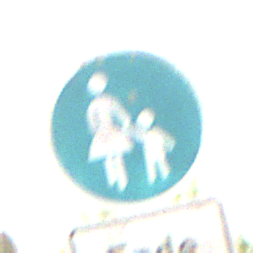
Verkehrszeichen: Gehweg
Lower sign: HinweisDurchVerbaleAngabe2
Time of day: MorningAfternoon
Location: Outdoor (Nature)
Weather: Overcast
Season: NotSpecified
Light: Natural